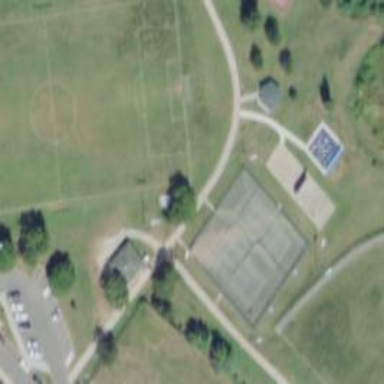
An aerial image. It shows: Volleyball court on leisure land pitch.